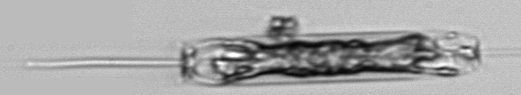
Label: Ditylum_brightwellii